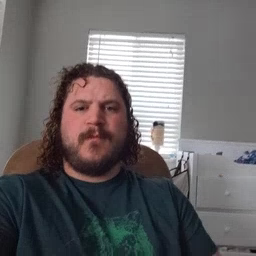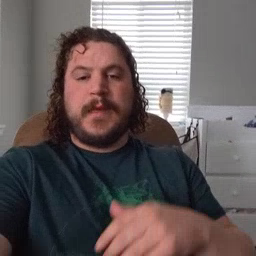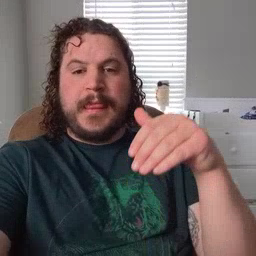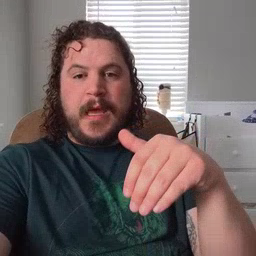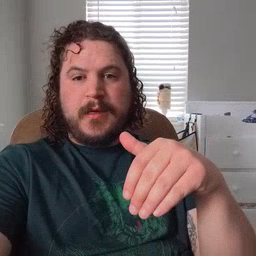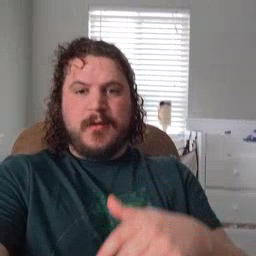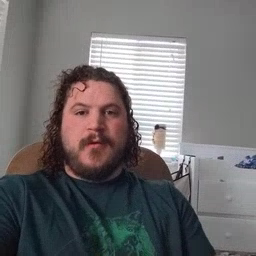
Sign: night